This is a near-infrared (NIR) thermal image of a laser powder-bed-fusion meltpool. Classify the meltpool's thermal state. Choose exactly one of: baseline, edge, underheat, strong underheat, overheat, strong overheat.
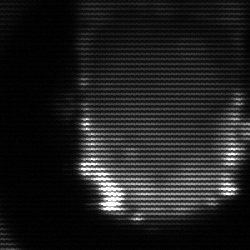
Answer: baseline